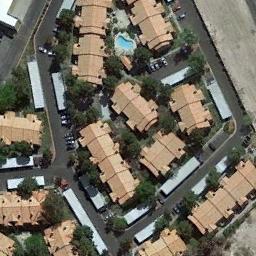
Label: residential